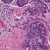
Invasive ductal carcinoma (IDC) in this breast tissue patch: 0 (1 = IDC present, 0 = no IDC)